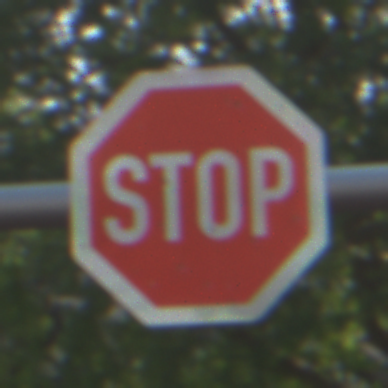
Verkehrszeichen: Stop
Umgebung: Outdoor, Urban
Tageszeit: MorningAfternoon
Wetter: PartlyCloudy
Licht: Natural
Jahreszeit: NotSpecified
Kontrast: LowContrast